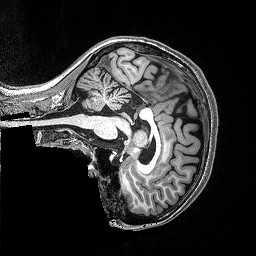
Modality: T1w
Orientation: sagittal